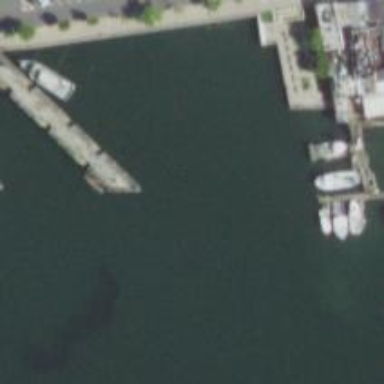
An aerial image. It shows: Paved pier with mooring facilities.